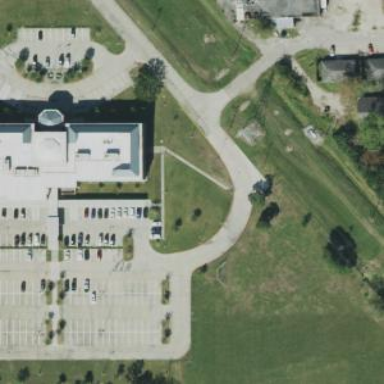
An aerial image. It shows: School.